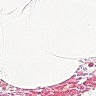
Metastatic tissue present: no